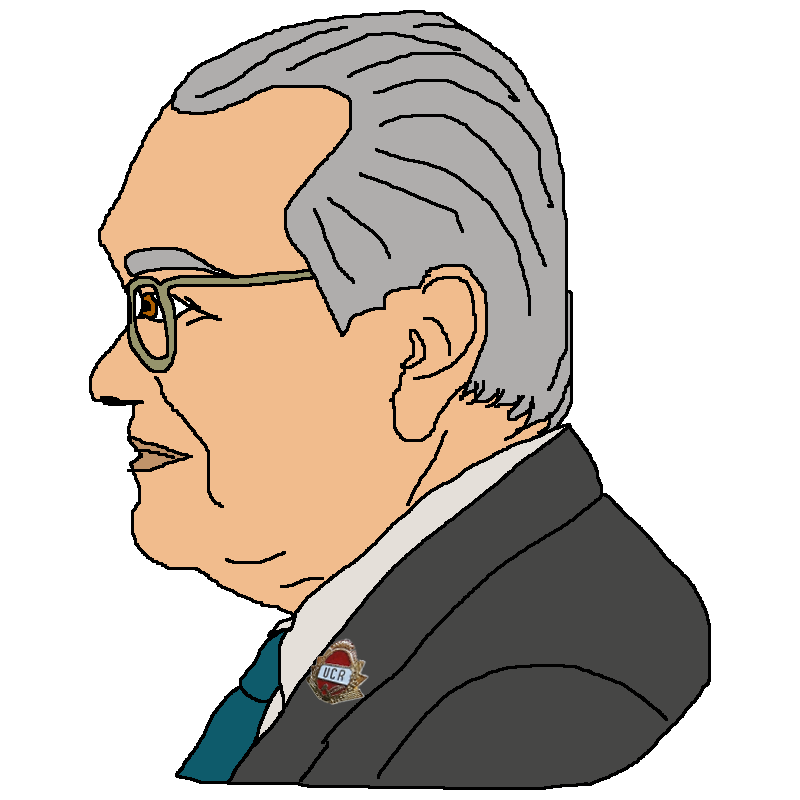
Label: 4_Yes_Chad